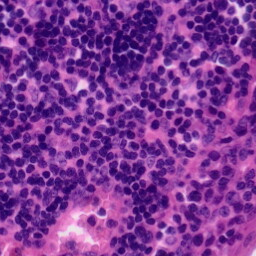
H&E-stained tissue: Tonsil